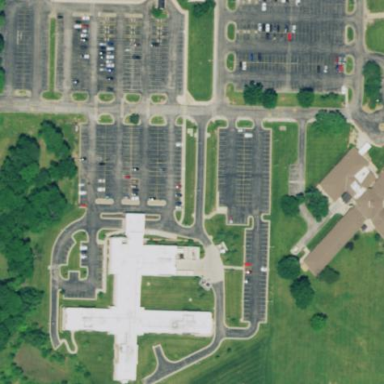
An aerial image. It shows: Hospital building.